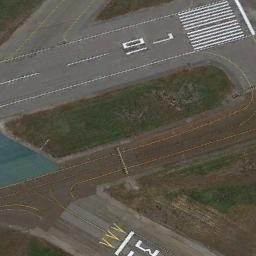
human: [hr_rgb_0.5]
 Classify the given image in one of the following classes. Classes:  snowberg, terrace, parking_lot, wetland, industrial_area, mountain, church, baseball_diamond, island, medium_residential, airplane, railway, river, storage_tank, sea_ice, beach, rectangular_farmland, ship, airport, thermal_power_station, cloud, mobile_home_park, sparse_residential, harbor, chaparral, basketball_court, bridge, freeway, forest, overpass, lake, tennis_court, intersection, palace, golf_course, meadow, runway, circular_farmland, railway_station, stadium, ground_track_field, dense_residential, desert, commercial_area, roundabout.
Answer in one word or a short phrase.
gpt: runway